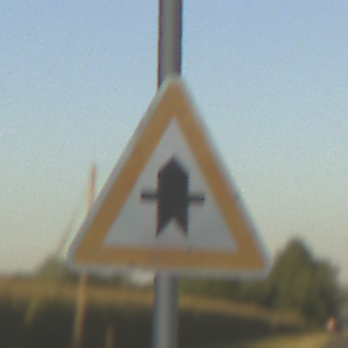
Verkehrszeichen: Vorfahrt
Umgebung: Outdoor, RoadRail
Tageszeit: SunriseSunset
Wetter: Clear
Licht: Natural
Jahreszeit: NotSpecified
Kontrast: HighContrast